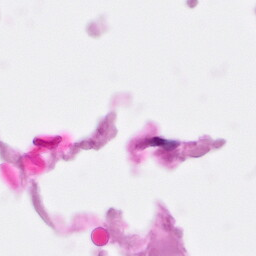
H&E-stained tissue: Pancreatic